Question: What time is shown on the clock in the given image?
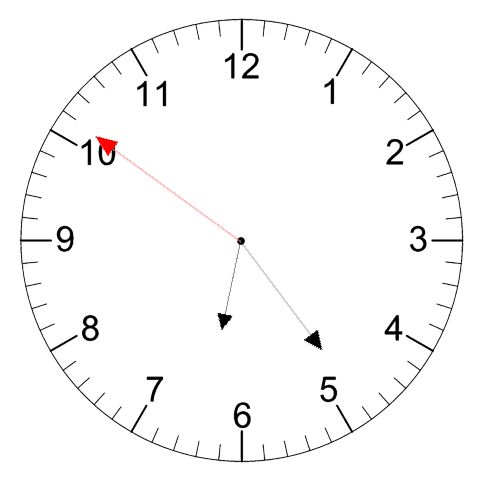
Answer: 06:23:51